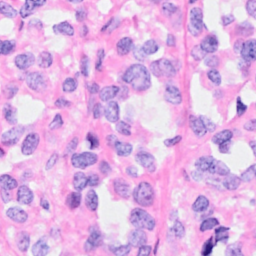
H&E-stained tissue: Breast